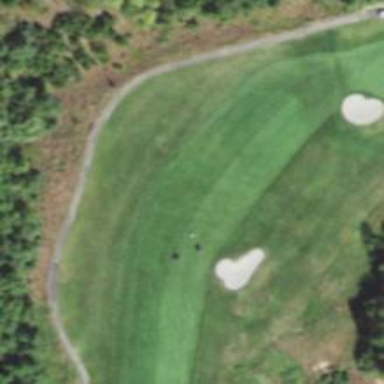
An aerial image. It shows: View of golf hole.